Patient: sex F, age 58
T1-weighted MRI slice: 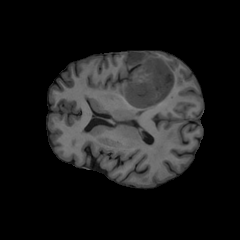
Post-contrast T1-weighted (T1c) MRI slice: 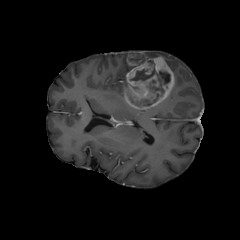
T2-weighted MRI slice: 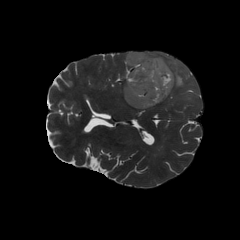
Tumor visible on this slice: yes
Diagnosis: Glioblastoma, IDH-wildtype
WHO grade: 4